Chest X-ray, AP view. Patient: 21 years old, sex F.
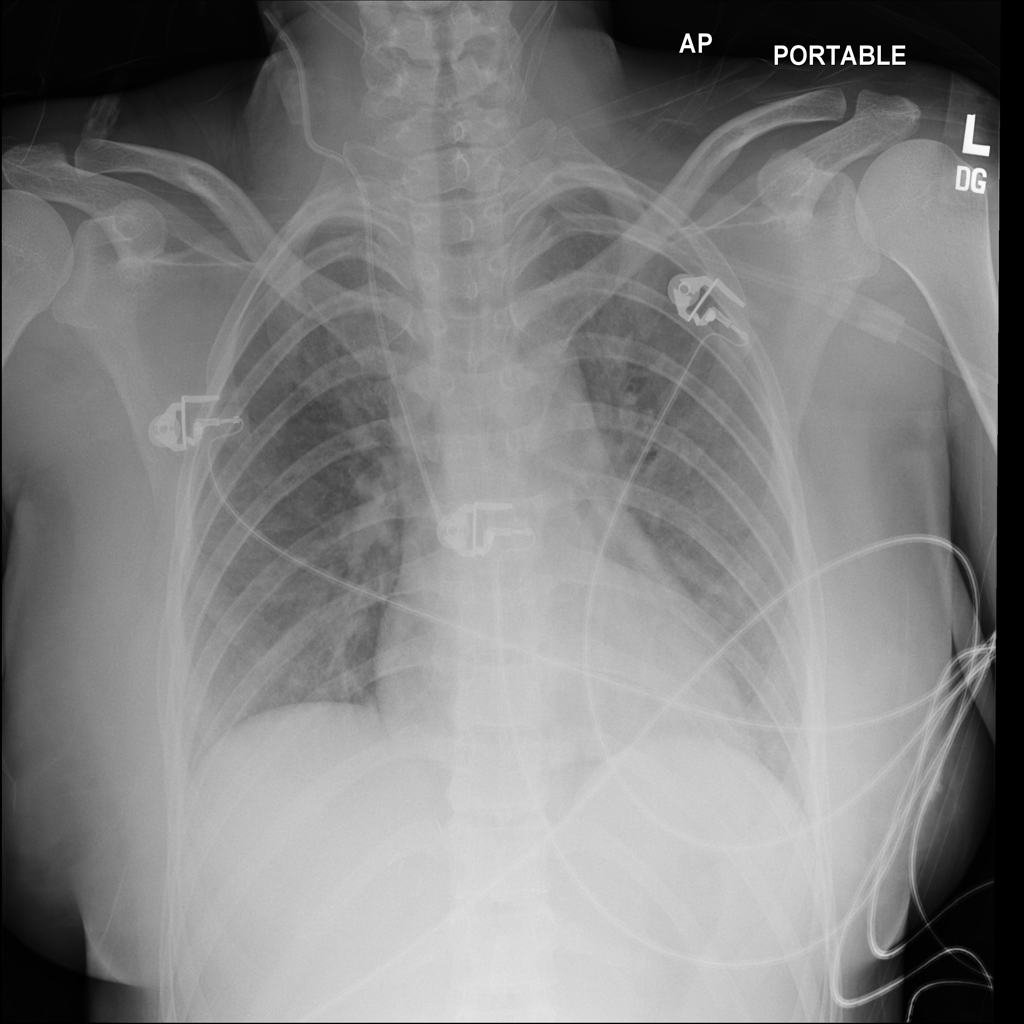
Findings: No Finding